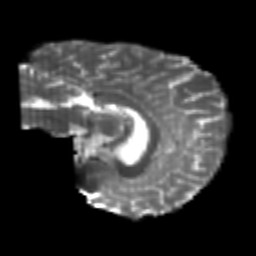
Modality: T2w
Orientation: sagittal
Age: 21
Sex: female
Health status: healthy
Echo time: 0.074 s